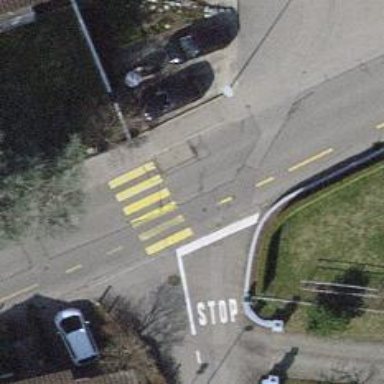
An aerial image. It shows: Road with stop sign.